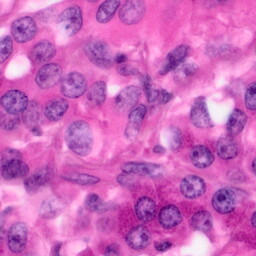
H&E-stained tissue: Pancreatic